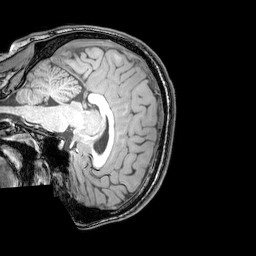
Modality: T1w
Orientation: sagittal
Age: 21
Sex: male
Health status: healthy
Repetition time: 0.081 s
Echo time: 0.037 s